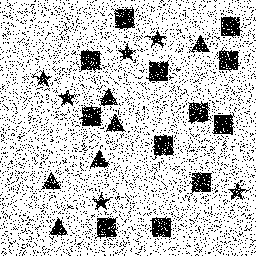
Squares: 12
Triangles: 6
Stars: 6
Total shapes: 24